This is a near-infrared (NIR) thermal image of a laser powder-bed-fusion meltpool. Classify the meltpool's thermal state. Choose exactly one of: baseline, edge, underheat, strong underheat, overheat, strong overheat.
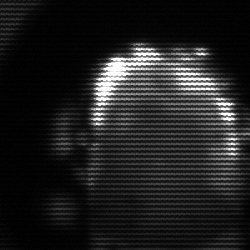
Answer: baseline